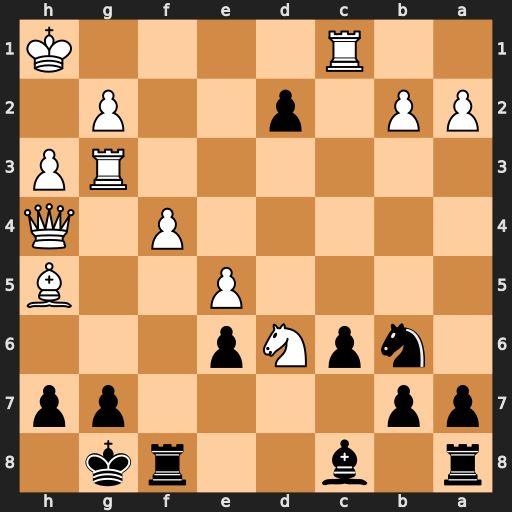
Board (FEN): r1b2rk1/pp4pp/1npNp3/4P2B/5P1Q/6RP/PP1p2P1/2R4K
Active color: b
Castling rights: -
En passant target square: -
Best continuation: dxc1=Q+ Kh2 Qxf4 Qxf4 Rxf4